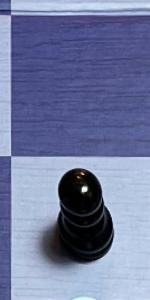
Label: Pawn_Black